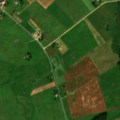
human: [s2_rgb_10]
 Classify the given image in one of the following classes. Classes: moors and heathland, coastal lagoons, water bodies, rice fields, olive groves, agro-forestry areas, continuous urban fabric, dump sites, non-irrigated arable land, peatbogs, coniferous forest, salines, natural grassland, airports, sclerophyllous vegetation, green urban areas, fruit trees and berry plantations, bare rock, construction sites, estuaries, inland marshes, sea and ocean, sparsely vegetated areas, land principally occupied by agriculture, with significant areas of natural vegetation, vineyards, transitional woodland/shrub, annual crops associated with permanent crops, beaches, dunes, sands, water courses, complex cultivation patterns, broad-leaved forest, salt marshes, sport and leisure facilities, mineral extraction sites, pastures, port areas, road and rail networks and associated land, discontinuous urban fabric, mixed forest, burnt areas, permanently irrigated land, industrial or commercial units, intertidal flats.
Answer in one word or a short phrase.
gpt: non-irrigated arable land, pastures, complex cultivation patterns, land principally occupied by agriculture, with significant areas of natural vegetation